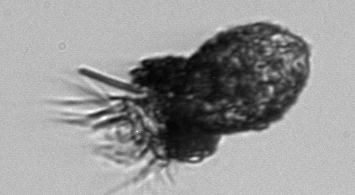
Label: Stenosemella_pacifica